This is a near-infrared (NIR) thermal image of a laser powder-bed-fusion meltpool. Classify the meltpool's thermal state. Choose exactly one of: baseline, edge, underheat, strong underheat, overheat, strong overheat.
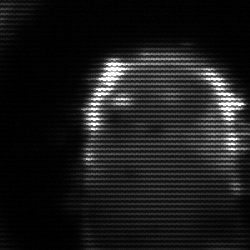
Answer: baseline